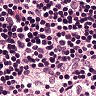
Metastatic tissue present: no